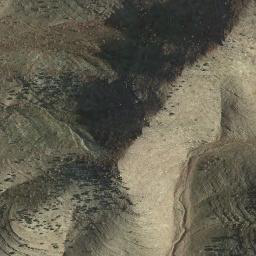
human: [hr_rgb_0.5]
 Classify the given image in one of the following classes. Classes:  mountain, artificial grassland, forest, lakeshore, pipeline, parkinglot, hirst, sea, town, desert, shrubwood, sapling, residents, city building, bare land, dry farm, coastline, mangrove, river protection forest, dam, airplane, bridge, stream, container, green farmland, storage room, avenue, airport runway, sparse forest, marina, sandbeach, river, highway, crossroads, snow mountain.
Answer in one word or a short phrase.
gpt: mountain